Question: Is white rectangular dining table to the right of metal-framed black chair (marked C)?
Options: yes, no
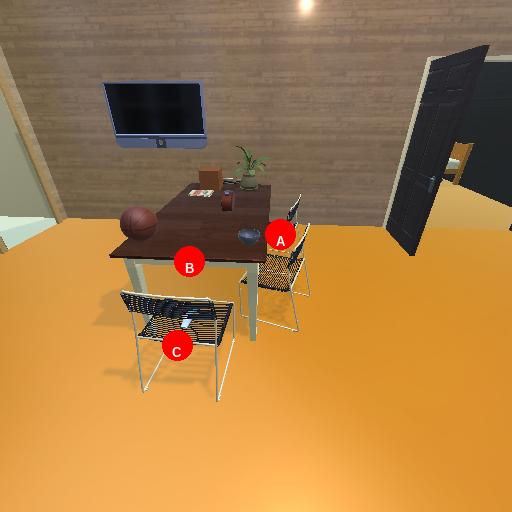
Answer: yes